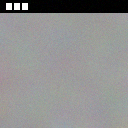
Screen state: on